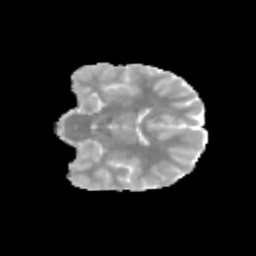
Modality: MD
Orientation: coronal
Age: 12
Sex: male
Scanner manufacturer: siemens
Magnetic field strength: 3 T
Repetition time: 3.8 s
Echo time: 0.07 s